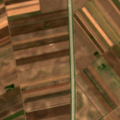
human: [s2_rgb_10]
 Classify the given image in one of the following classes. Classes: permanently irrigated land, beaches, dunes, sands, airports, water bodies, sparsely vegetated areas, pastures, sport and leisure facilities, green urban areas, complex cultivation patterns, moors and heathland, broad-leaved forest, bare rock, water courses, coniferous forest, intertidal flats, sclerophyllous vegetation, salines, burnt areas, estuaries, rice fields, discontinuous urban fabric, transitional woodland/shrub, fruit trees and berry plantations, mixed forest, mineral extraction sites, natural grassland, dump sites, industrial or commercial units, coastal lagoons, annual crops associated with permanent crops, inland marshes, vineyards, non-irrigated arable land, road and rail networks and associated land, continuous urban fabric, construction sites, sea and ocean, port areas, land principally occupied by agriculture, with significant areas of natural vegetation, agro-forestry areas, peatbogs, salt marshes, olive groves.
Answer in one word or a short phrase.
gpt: non-irrigated arable land